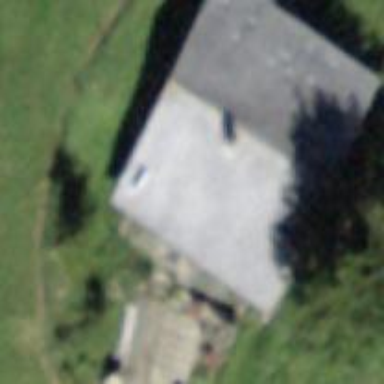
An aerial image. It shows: Cabin.